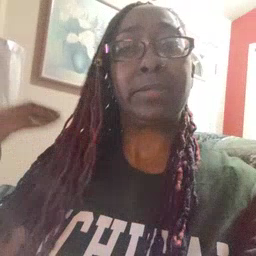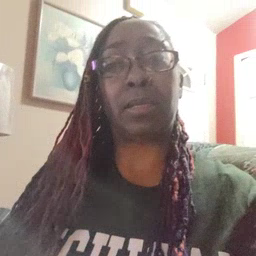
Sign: outside